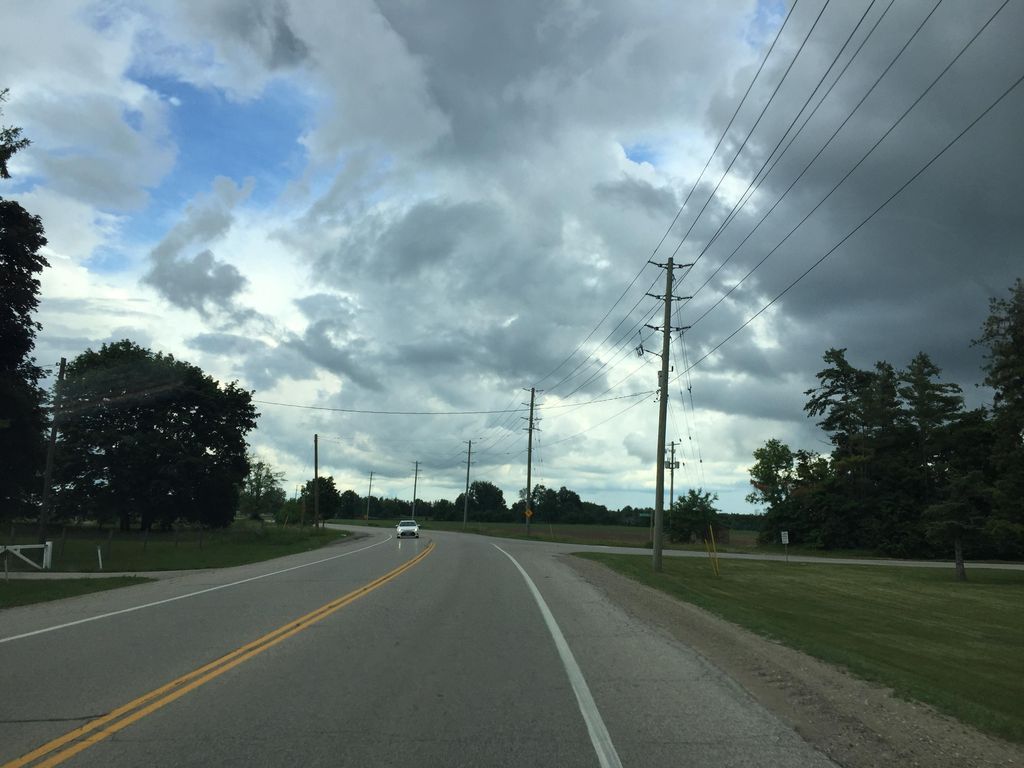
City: kitchener-waterloo